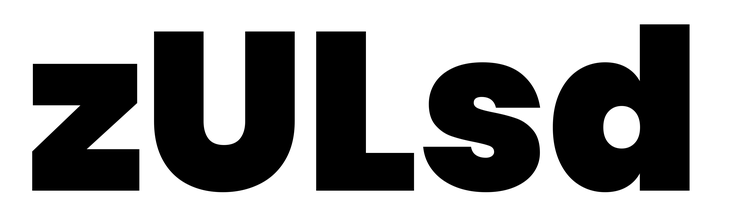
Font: Poppins-Black